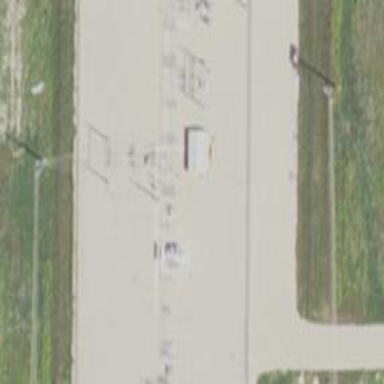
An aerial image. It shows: Distribution-level power substation.